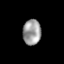
Tissue: lung
Cell type: Epithelial cells
Senescence score: 0.2171
Nuclear area (px): 452
Mean DAPI intensity: 156.606